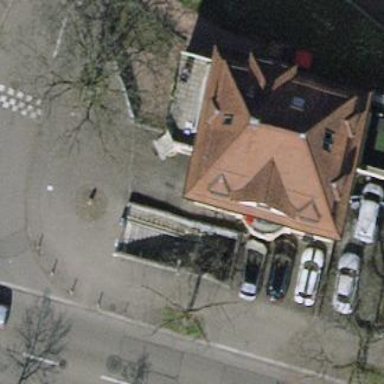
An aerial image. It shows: Apartments building with mansard roof.